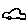
Label: car